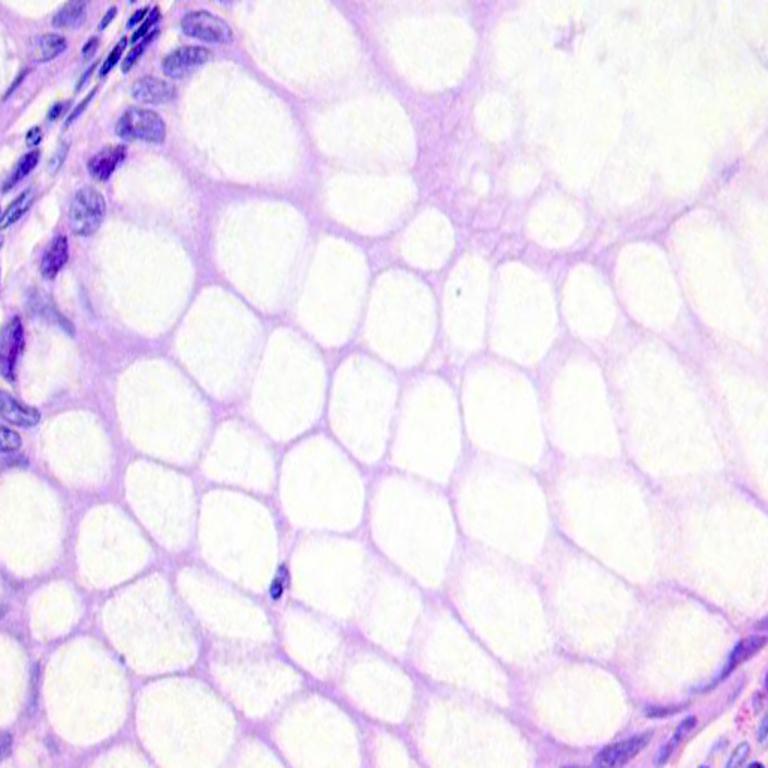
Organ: colon
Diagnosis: benign